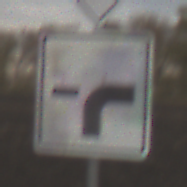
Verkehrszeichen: VerlaufVorfahrtsstrasse9
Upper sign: Vorfahrtsstrasse
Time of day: MorningAfternoon
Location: Outdoor (Nature)
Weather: Overcast
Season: NotSpecified
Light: Natural